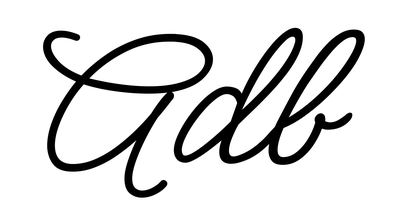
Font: MeowScript-Regular